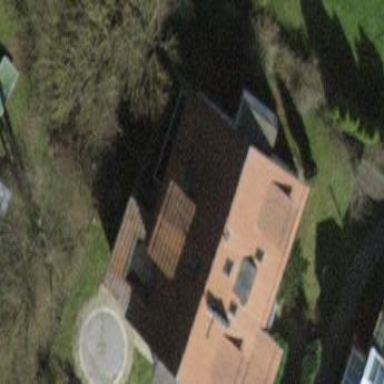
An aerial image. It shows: Pitched roof building.